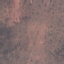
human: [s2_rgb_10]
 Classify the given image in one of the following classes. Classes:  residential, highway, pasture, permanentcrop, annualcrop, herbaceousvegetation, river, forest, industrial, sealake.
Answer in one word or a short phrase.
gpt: HerbaceousVegetation